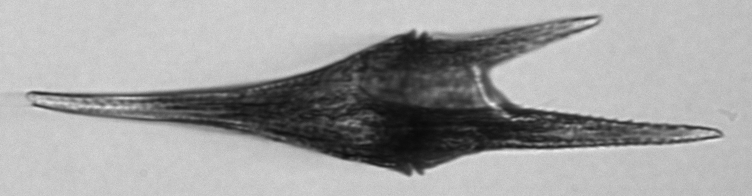
Label: Tripos_furca